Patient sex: F
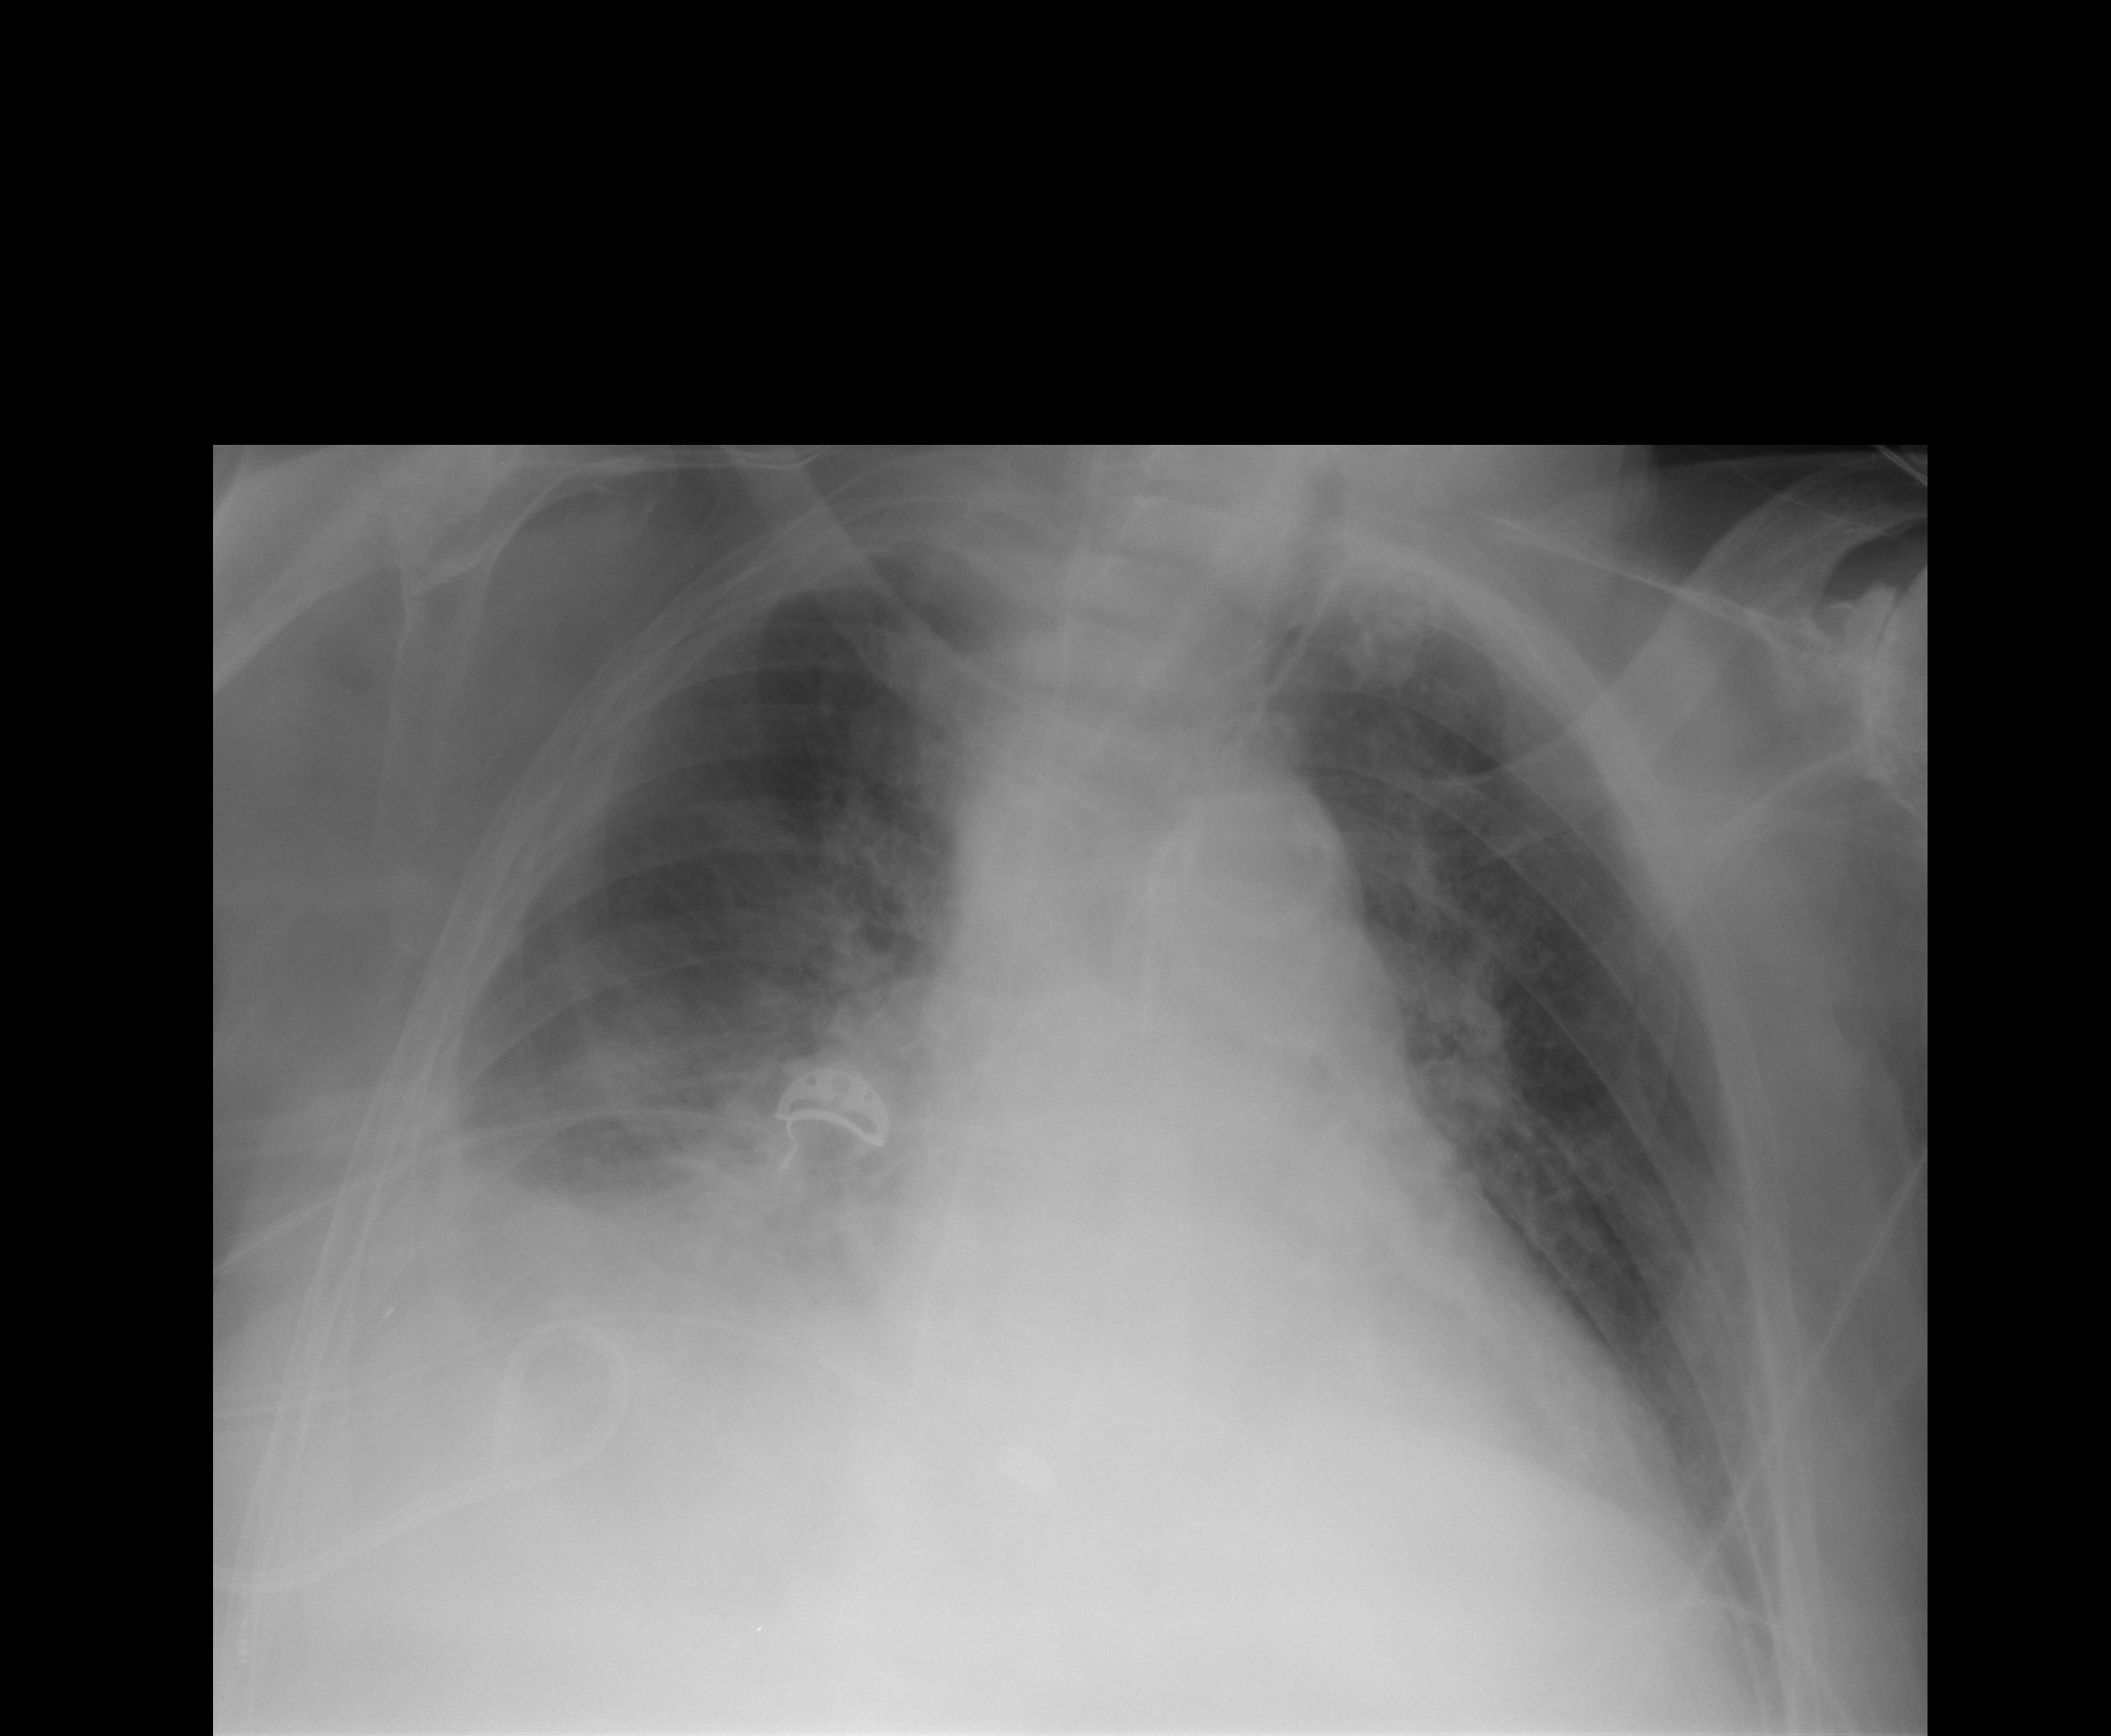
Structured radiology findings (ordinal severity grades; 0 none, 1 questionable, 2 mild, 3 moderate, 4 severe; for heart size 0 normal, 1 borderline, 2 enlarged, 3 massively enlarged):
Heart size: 1
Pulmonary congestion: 0
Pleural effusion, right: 2
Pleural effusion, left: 0
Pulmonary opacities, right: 0
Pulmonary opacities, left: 0
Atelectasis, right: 2
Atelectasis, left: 1